A time-domain vibration trace from a rotating-machine test bench is shown. Determine the machine's mechanical condition. Answer with exactly one of: normal, misalignment, unbalance, looseness.
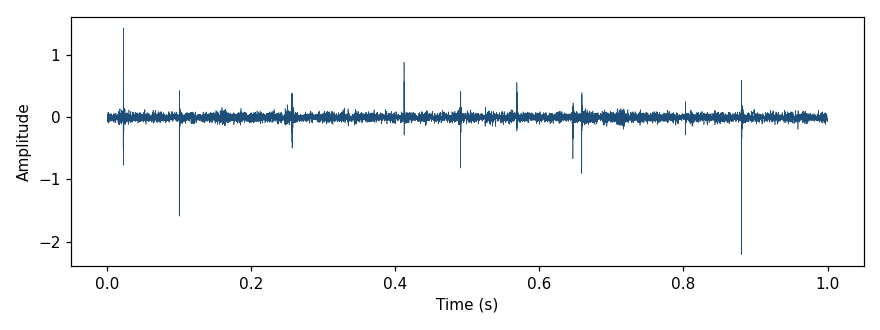
Answer: misalignment